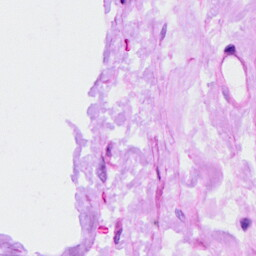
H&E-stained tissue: Ovarian